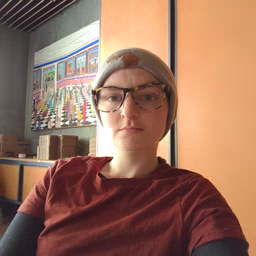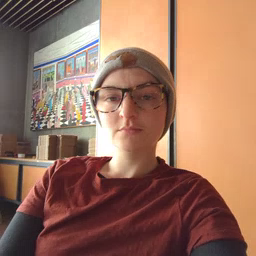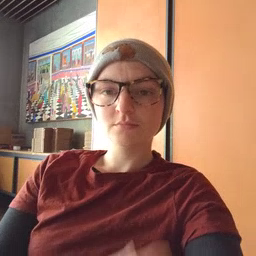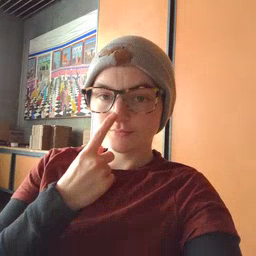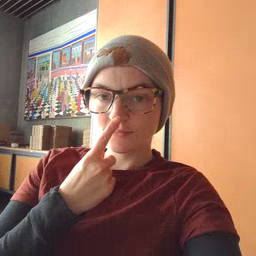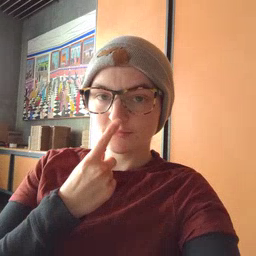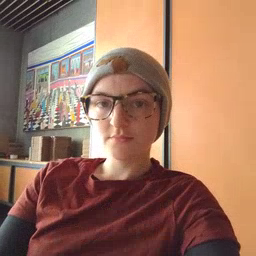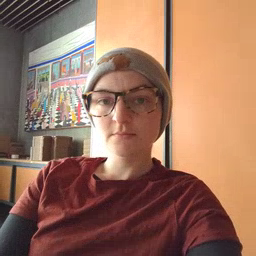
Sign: nose